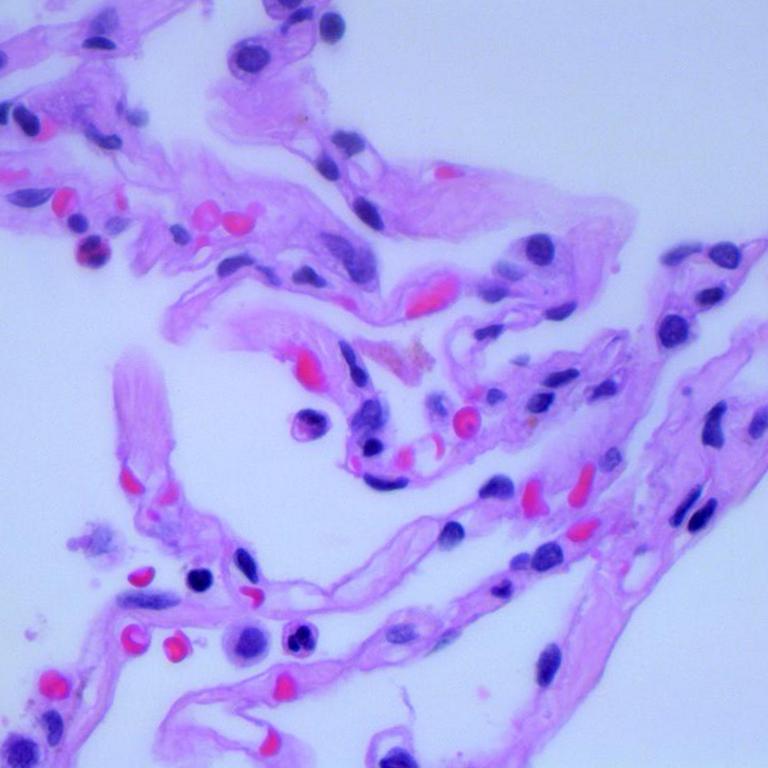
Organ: lung
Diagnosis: benign